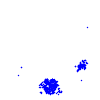
Particle: electron